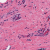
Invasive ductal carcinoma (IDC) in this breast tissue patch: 0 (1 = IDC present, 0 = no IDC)